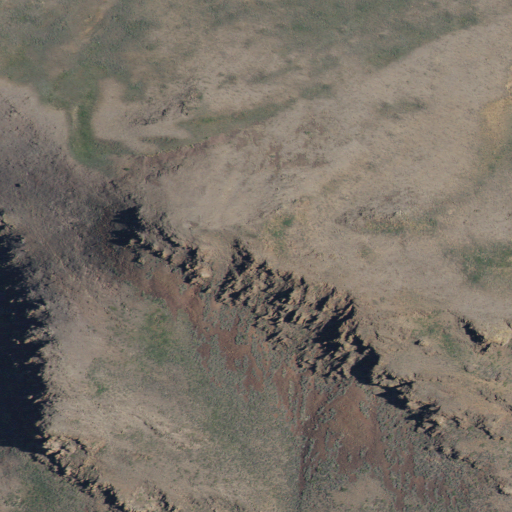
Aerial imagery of mountain in Idaho named Reserve Mountain containing only shrub